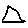
Label: triangle